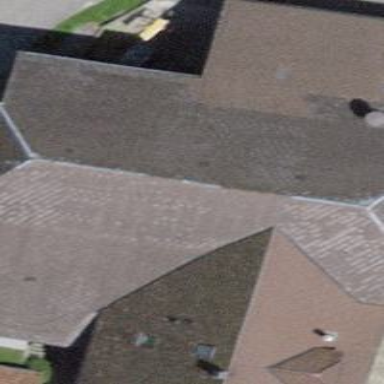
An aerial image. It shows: Farm building.